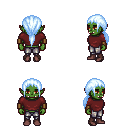
a pixel art fantasy rpg character, female body template, orc, green skin, maroon long-sleeve shirt, metal pants, white cyan ponytail hairstyle, leather bracers, maroon shoes, four views (front, back, left, right), 2x2 character sprite sheet, small pixel art, hard edges, no anti-aliasing